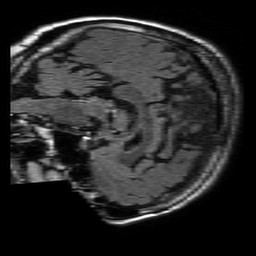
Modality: FLAIR
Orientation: sagittal
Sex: female
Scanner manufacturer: philips
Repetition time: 11 s
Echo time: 0.125 s